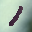
Label: 1